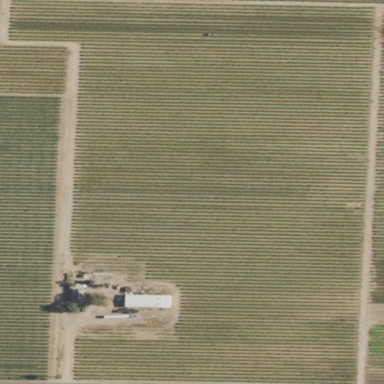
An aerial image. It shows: Vineyard.